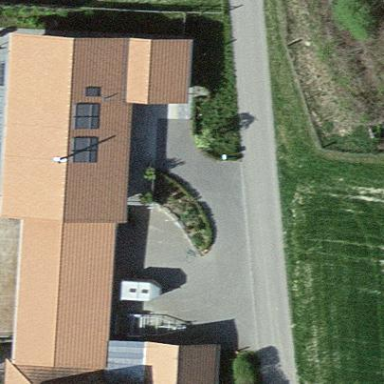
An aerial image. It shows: Residential building.